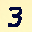
Label: 3